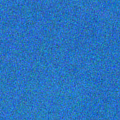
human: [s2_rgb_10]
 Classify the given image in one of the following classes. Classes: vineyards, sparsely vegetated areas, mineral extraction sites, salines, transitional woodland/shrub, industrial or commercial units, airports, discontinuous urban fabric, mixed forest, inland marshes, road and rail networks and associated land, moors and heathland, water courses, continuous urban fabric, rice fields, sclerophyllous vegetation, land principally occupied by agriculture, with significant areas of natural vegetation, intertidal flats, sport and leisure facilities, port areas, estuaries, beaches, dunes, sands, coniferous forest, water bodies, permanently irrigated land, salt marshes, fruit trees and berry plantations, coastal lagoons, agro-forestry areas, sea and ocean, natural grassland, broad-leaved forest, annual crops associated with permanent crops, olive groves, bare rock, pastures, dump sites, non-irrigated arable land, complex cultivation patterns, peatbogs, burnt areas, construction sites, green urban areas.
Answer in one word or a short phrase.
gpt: sea and ocean